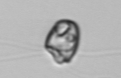
Label: flagellate_morphotype1